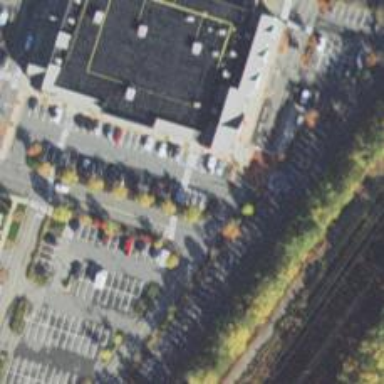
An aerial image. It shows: Parking space.